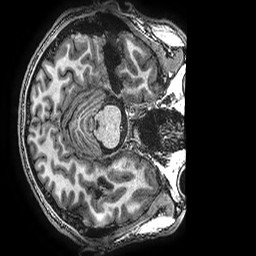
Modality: T1w
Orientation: axial
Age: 17
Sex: male
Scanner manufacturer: ge
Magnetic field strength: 3 T
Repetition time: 0.00766 s
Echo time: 0.003476 s